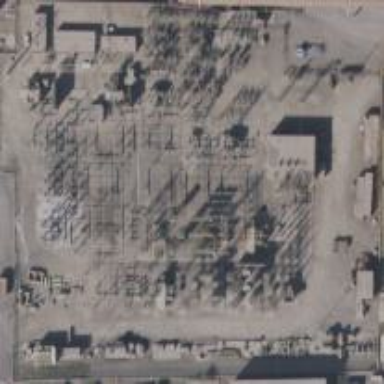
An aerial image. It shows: Outdoor industrial substation.